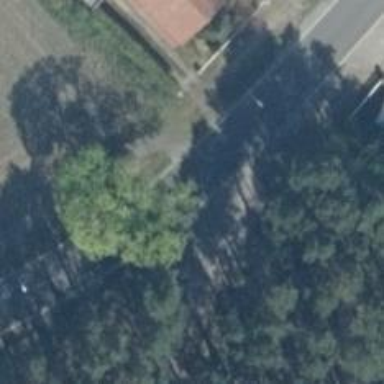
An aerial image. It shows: Tertiary road with asphalt surface.